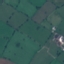
Label: Pasture